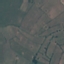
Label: Pasture